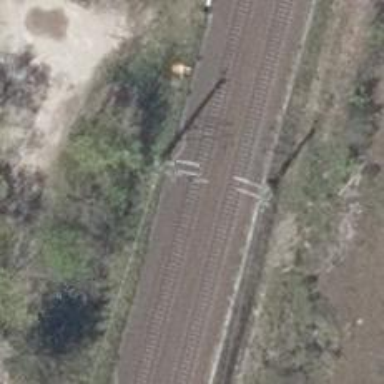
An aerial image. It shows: Milestone along the railway track with catenary mast.